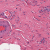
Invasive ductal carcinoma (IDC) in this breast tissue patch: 0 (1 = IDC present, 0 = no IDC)